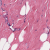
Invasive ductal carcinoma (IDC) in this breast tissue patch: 0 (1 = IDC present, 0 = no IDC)